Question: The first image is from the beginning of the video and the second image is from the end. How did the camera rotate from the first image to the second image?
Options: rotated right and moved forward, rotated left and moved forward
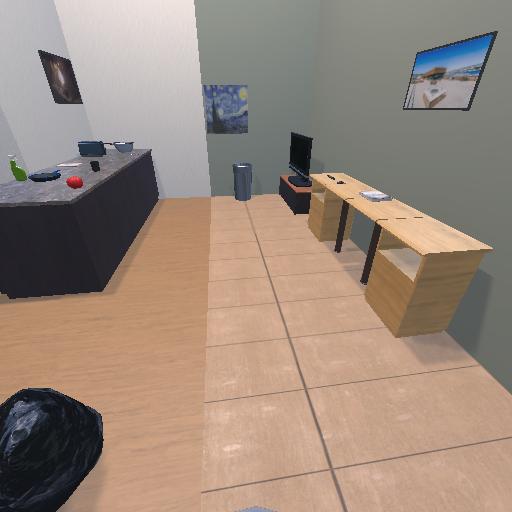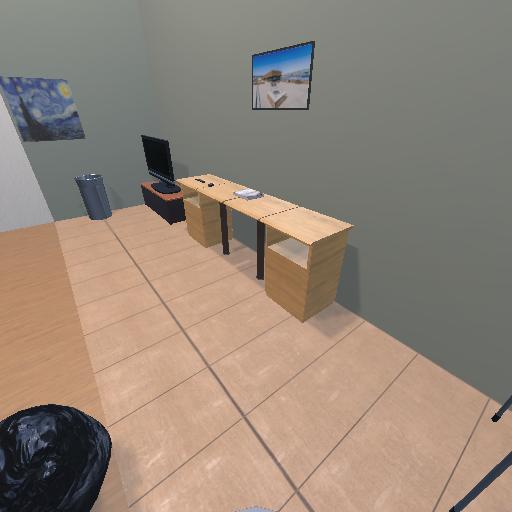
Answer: rotated right and moved forward